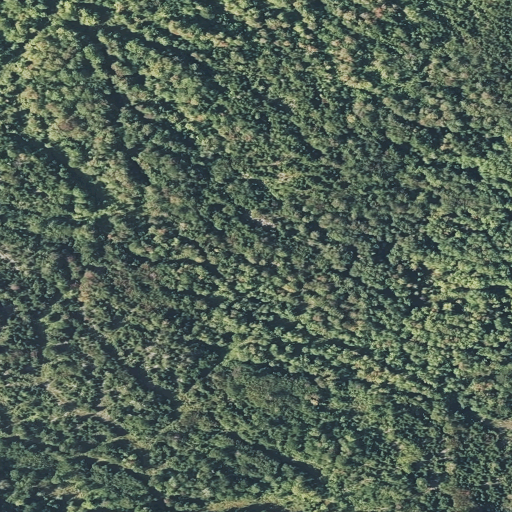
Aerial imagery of ridge(s) in Maine named Sawyer Hill Ridge containing mixed forest, deciduous forest, shrub, and evergreen forest